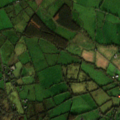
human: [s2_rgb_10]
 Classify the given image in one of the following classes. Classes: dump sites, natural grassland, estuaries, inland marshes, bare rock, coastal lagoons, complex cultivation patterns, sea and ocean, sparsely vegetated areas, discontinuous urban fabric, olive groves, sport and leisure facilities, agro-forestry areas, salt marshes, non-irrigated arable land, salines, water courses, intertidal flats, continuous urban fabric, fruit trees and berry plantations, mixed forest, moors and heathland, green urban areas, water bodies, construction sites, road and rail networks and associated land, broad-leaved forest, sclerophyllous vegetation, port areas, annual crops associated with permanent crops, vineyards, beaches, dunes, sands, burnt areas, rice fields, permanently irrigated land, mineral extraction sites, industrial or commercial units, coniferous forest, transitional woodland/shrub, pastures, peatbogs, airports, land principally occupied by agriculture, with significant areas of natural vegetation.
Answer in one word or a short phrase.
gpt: pastures, land principally occupied by agriculture, with significant areas of natural vegetation